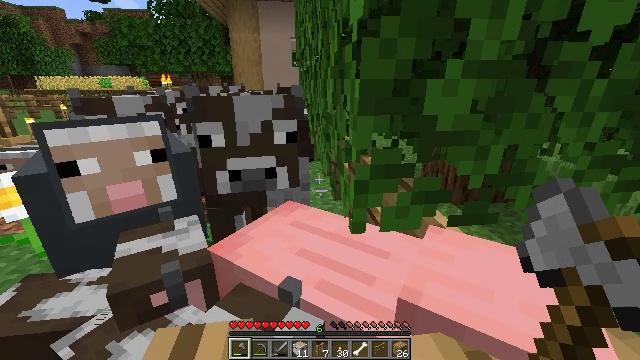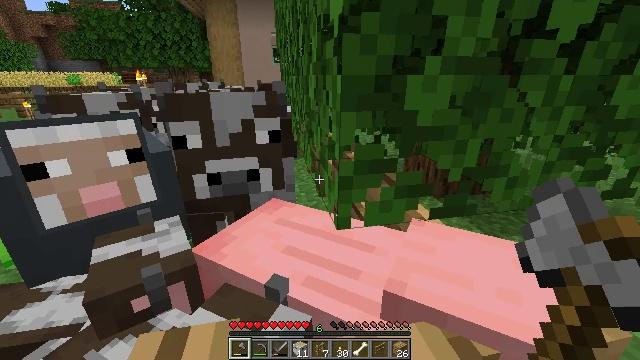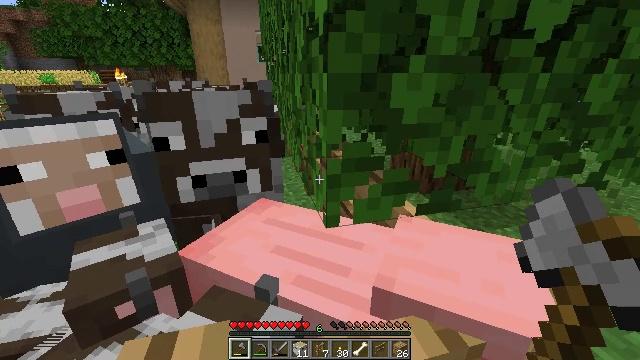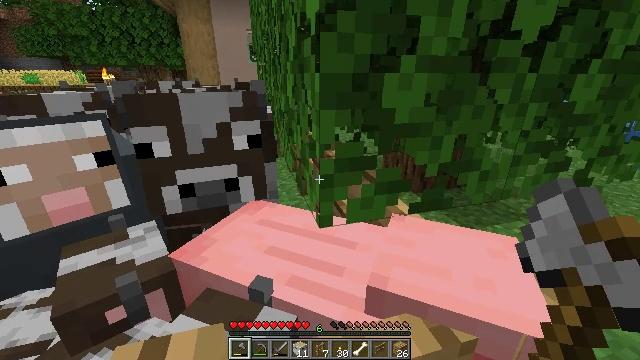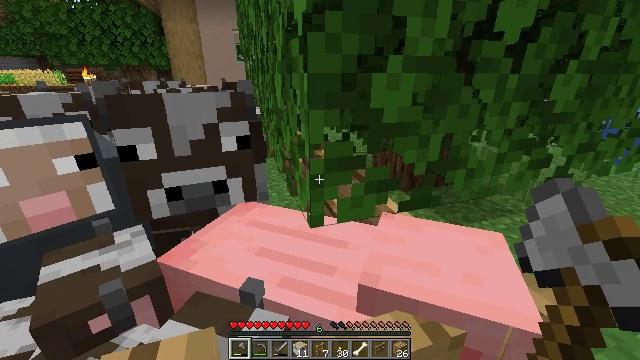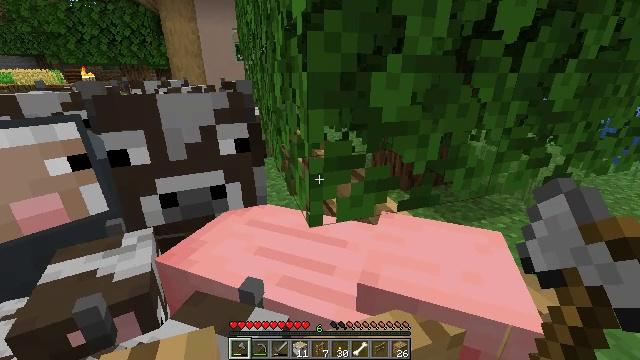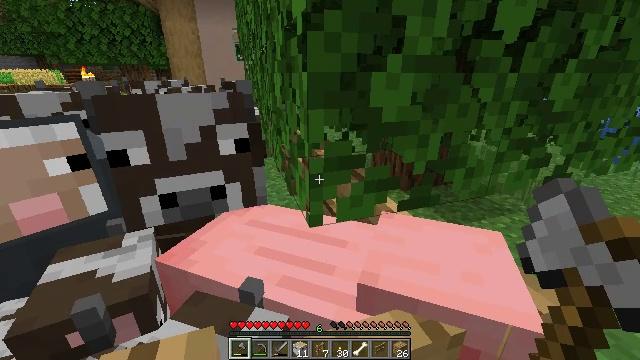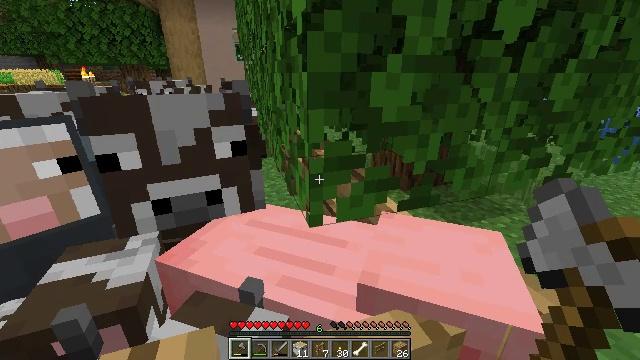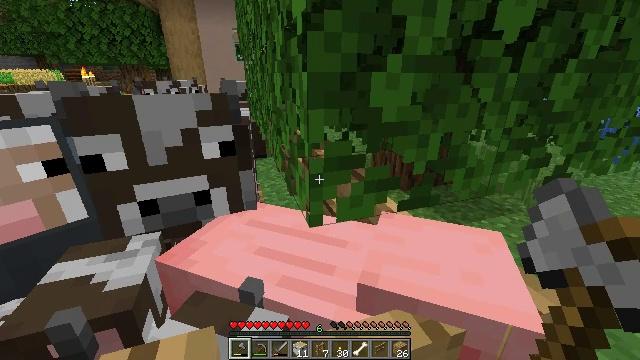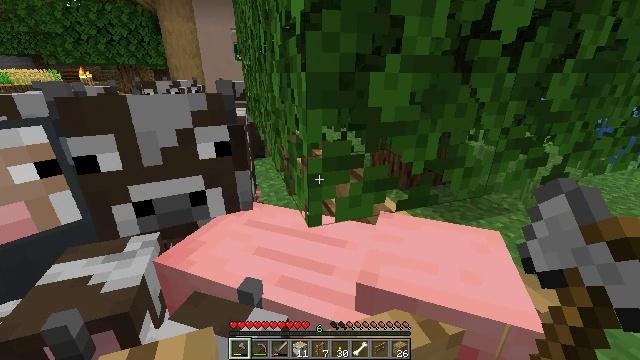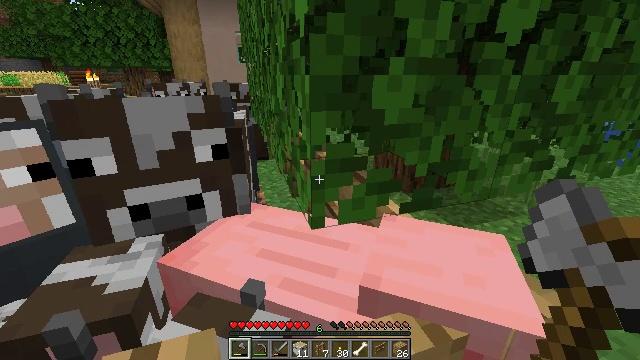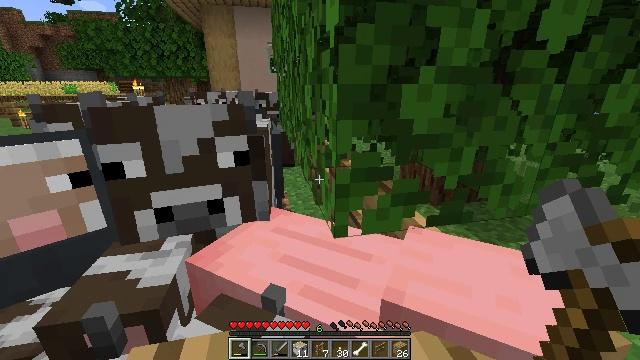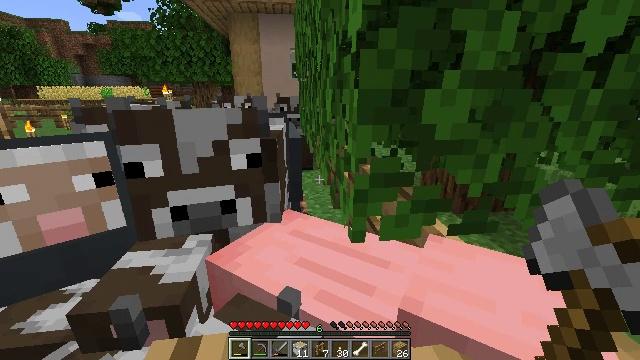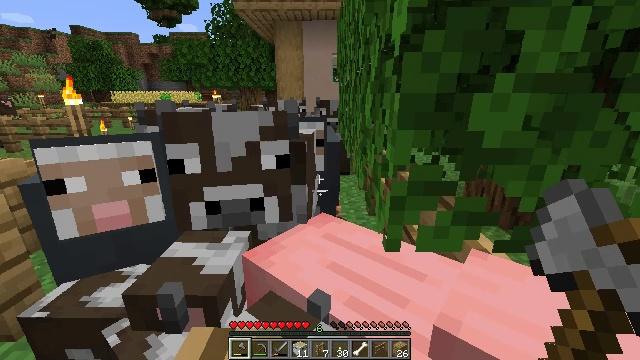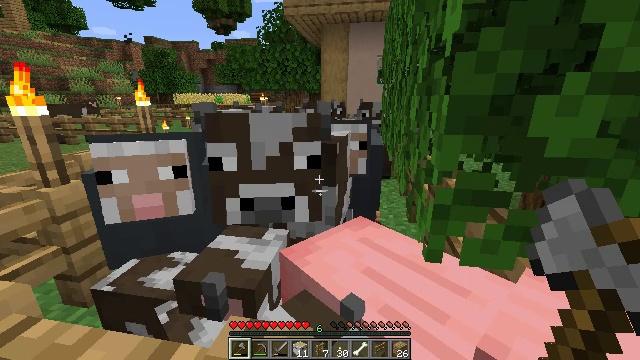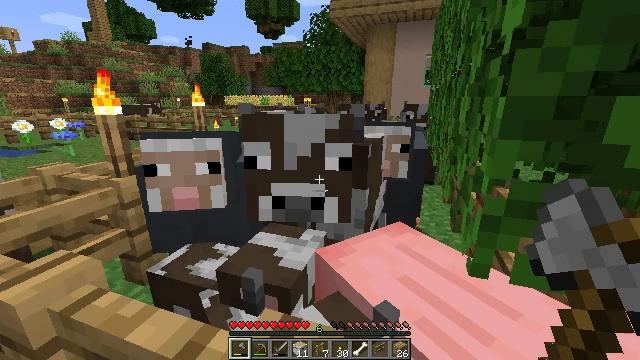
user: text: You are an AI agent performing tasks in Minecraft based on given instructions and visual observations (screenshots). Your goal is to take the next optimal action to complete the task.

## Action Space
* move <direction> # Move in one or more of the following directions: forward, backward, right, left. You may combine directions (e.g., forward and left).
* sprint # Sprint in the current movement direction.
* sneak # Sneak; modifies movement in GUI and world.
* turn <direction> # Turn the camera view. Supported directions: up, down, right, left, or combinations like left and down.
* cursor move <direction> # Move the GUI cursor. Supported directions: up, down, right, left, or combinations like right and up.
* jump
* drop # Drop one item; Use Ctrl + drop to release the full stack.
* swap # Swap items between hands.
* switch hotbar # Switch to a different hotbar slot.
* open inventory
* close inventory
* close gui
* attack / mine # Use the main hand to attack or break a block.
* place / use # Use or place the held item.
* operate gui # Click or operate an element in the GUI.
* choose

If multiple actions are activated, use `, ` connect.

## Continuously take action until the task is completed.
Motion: motion action
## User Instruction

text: Hunt a sheep.
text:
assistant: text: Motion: turn right
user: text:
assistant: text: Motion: turn right
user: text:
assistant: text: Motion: turn right
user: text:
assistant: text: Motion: turn right
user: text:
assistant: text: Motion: no_op
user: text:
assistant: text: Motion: no_op
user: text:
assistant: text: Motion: no_op
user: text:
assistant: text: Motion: no_op
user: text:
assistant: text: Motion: no_op
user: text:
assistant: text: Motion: no_op
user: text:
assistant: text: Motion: turn left and up
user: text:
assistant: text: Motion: turn left
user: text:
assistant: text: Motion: turn left
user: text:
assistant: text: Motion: turn left
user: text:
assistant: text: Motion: turn left
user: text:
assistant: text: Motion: turn left
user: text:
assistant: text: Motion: turn left
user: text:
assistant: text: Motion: turn left
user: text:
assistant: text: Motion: turn left
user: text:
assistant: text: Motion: no_op
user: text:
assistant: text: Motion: no_op
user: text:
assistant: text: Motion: no_op
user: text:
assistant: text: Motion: no_op
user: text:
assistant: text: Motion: no_op
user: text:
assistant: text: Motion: turn left
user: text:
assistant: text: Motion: no_op
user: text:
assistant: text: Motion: no_op
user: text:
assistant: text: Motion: turn left
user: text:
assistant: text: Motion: turn left
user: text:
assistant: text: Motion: turn left